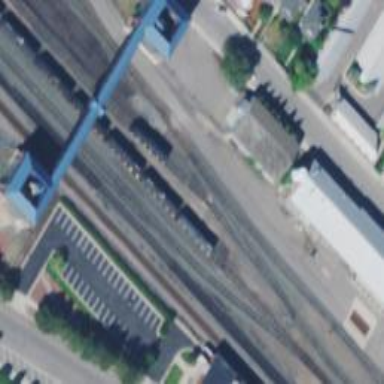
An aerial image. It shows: Railway spur service.